Interaction volume radius: 5 \u00c5
Interaction volume height: 20 \u00c5
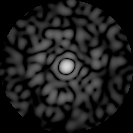
Disorder parameter: 0.8219